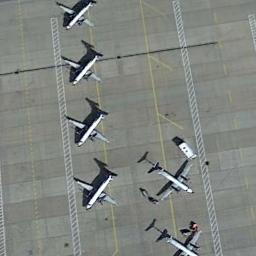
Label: airplane